Question: There are some blocks in the picture. You are required to piece them together into a rectangle. Please return the perimeter of the rectangle.
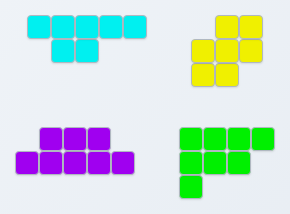
Answer: 22